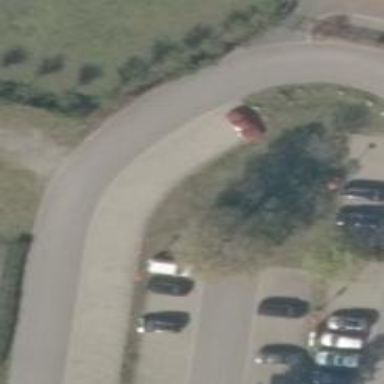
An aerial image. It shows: Parking area with surface.